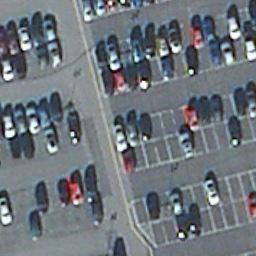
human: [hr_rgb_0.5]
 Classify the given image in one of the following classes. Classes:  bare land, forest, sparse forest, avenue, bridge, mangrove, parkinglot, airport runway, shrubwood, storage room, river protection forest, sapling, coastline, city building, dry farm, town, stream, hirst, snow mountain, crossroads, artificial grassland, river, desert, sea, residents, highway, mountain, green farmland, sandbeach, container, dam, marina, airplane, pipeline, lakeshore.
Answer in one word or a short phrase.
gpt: parkinglot